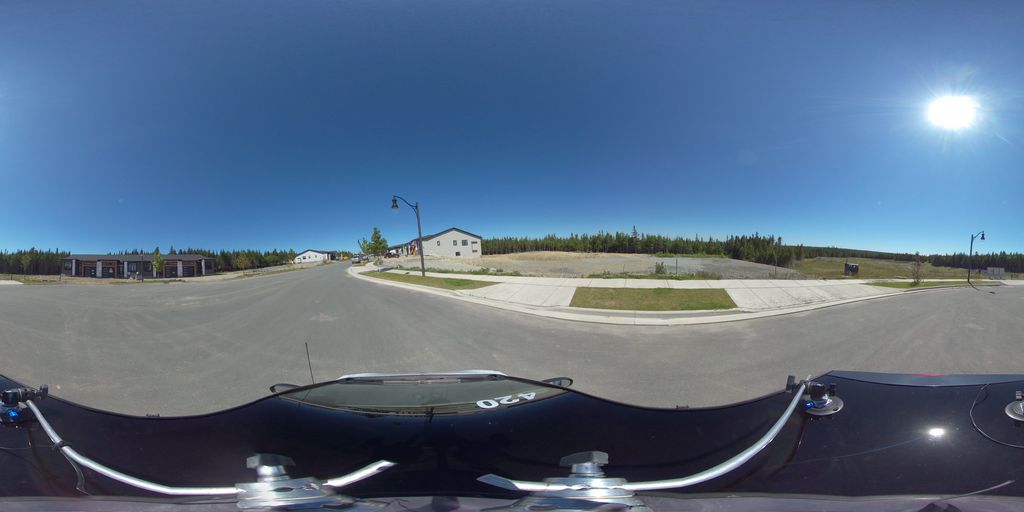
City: st_johns